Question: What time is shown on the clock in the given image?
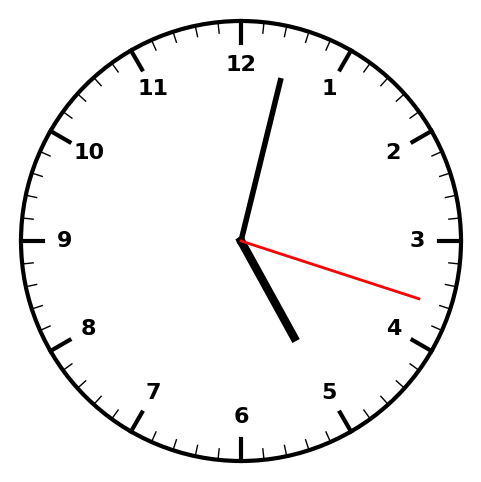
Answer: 05:02:18